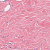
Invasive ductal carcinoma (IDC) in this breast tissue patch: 0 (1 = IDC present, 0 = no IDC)